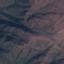
Label: HerbaceousVegetation